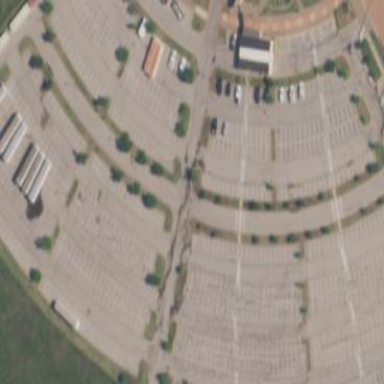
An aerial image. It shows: Parking area with surface.